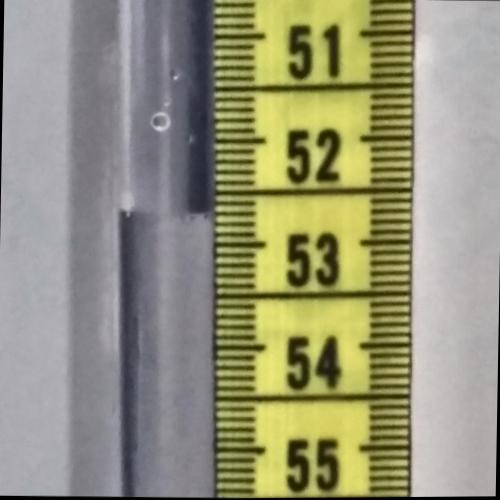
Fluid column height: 52.7 cm